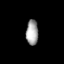
Tissue: lung
Cell type: Fibroblasts
Senescence score: 0.6009
Nuclear area (px): 302
Mean DAPI intensity: 160.507